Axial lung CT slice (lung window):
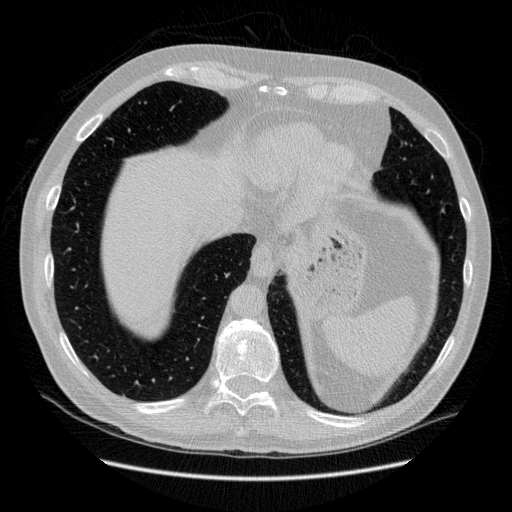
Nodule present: no